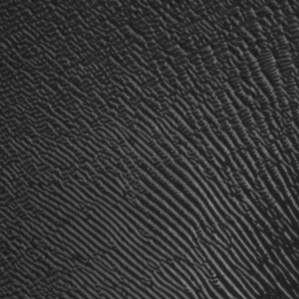
Label: frost